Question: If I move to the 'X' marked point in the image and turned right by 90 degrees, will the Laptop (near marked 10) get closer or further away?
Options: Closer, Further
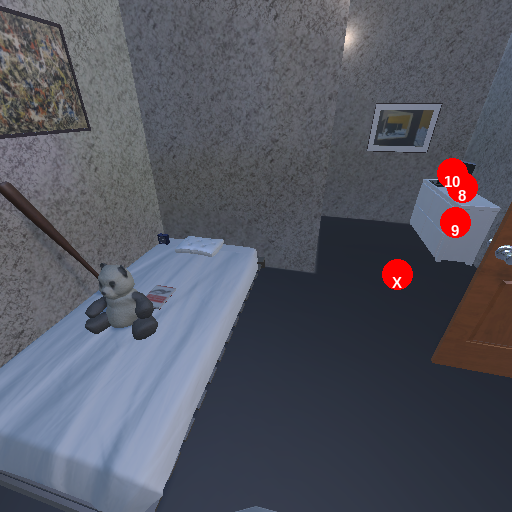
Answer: Closer